Question: What is the status of the payment?
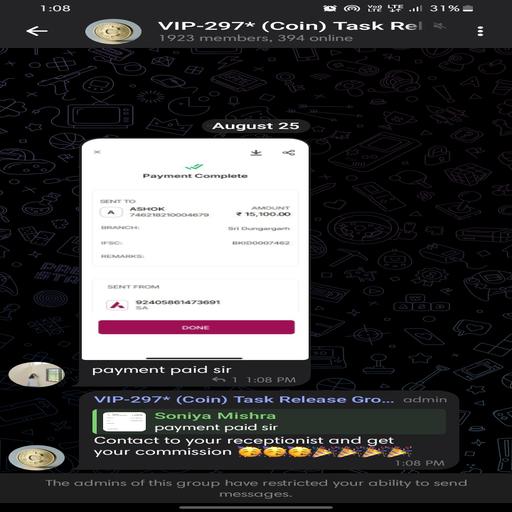
Answer: Complete